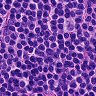
Metastatic tissue present: no